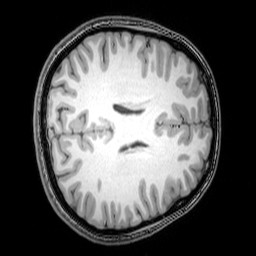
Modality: T1w
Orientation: axial
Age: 20
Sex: female
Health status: healthy
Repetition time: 0.081 s
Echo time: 0.037 s